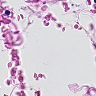
Metastatic tissue present: no